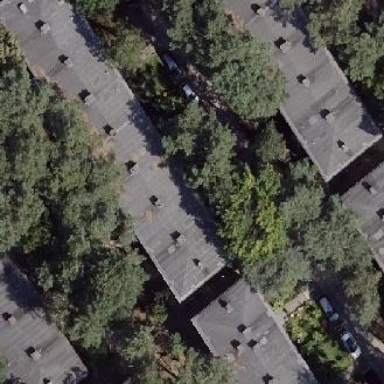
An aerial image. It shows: Apartment building with flat roof.